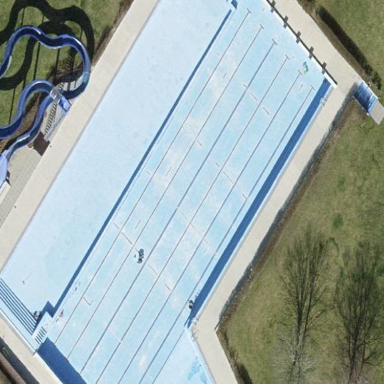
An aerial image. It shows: Outdoor swimming pool in leisure land area.